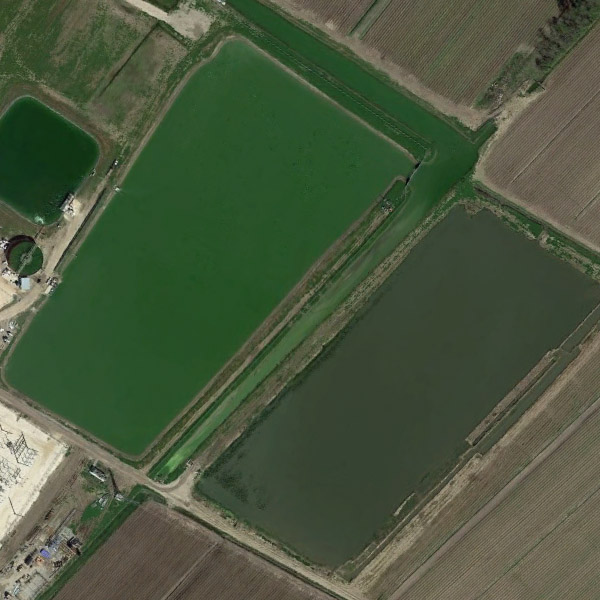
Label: Pond